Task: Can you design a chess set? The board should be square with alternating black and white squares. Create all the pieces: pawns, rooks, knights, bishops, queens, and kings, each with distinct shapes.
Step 2646:
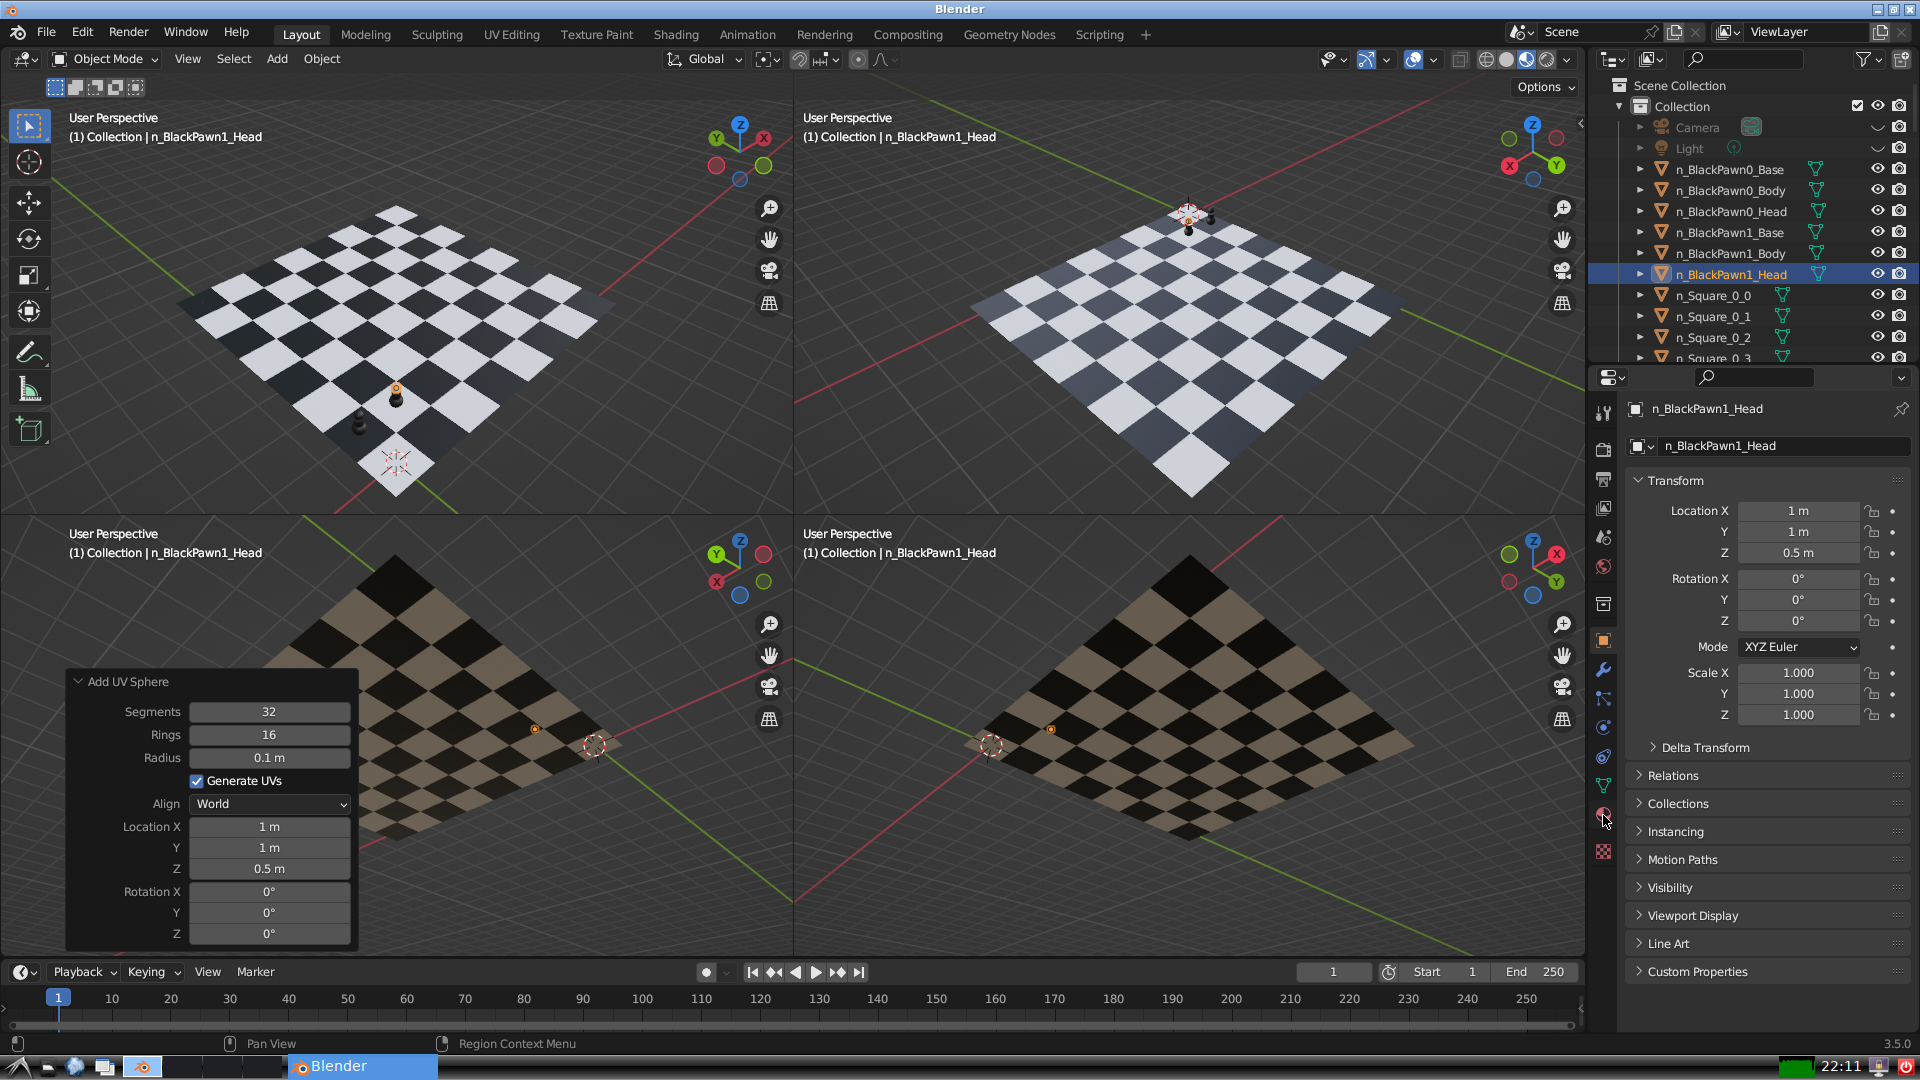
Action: click: no